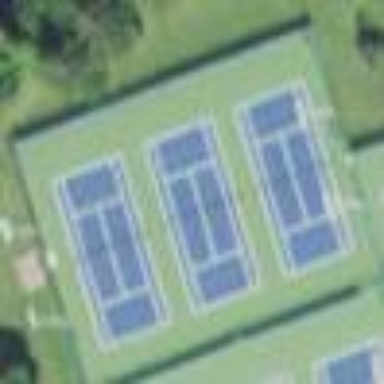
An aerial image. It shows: Tennis court on the leisure land pitch.